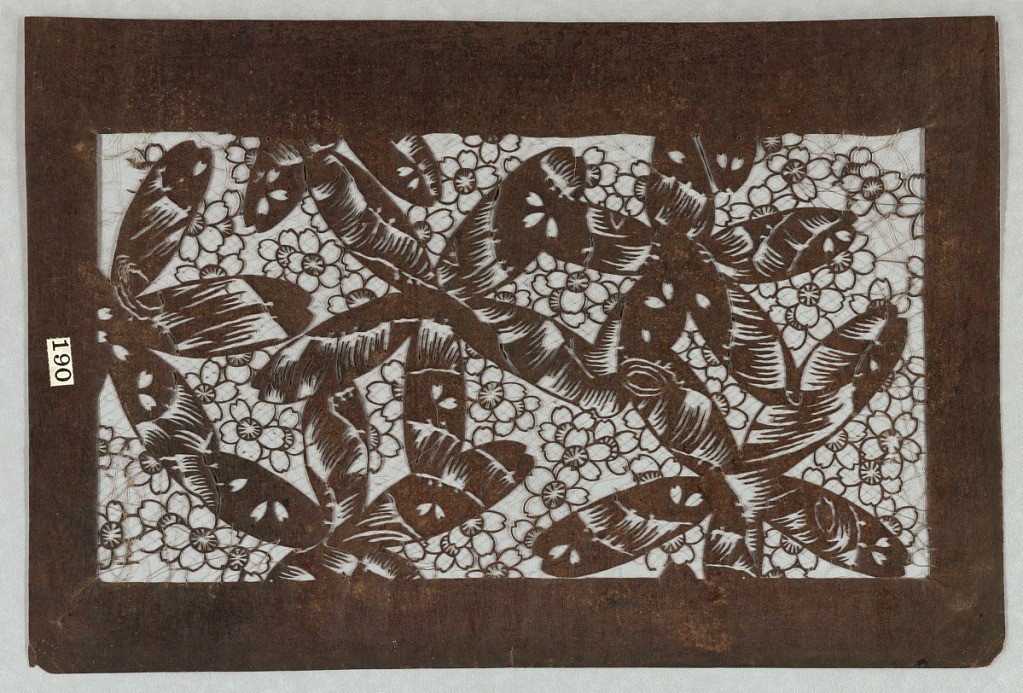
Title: Blossoms and Banana Leaves
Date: mid 18th - early 19th century
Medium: Mulberry paper (kozo washi) treated with fermented persimmon tannin (kakishibu), and silk threads (itoire)
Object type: Katagami
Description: Cherry blossoms and banana leaves, also in the shape of blossoms, overlap one another. This stencil is exaggerated and stylized, creating a bold and modern motif. Silk threads are added to support the stencil structure.